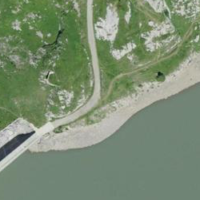
EUNIS habitat code: 23
Species observed at this site:
Linum alpinum
Hieracium villosum
Lotus corniculatus